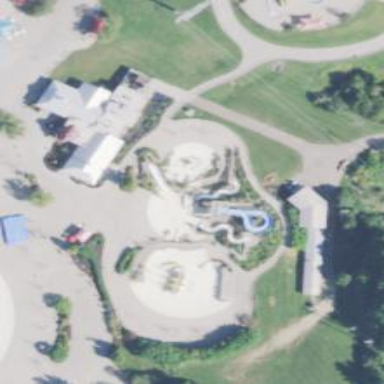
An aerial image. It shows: Bridge leading to water slide attraction.